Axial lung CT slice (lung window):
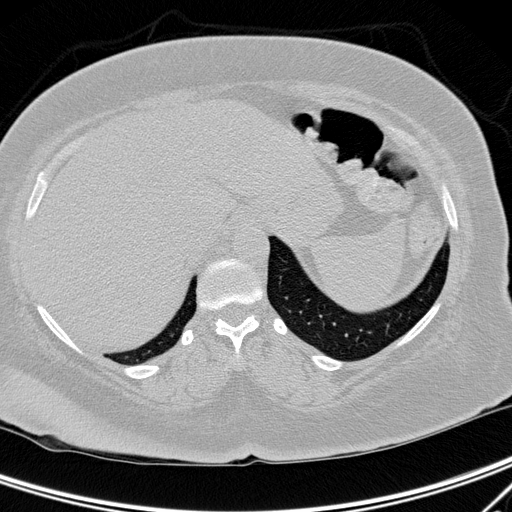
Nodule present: no